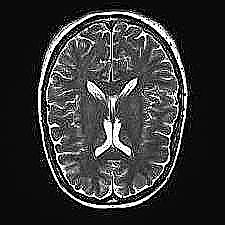
Label: notumor